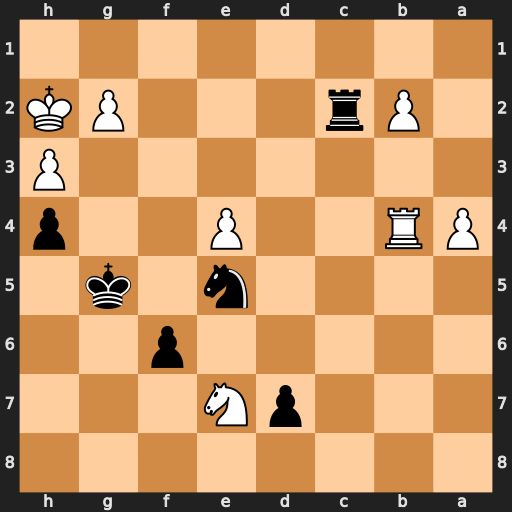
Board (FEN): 8/3pN3/5p2/4n1k1/PR2P2p/7P/1Pr3PK/8
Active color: b
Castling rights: -
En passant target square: -
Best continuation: Nf3+ Kh1 Rc1#